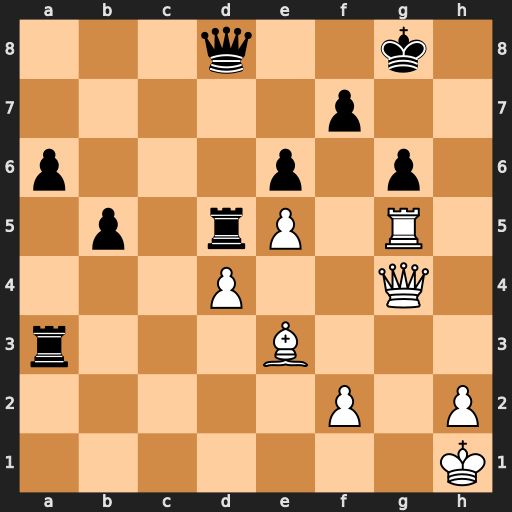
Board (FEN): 3q2k1/5p2/p3p1p1/1p1rP1R1/3P2Q1/r3B3/5P1P/7K
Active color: w
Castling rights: -
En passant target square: -
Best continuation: Rxg6+ fxg6 Qxg6+